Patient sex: F
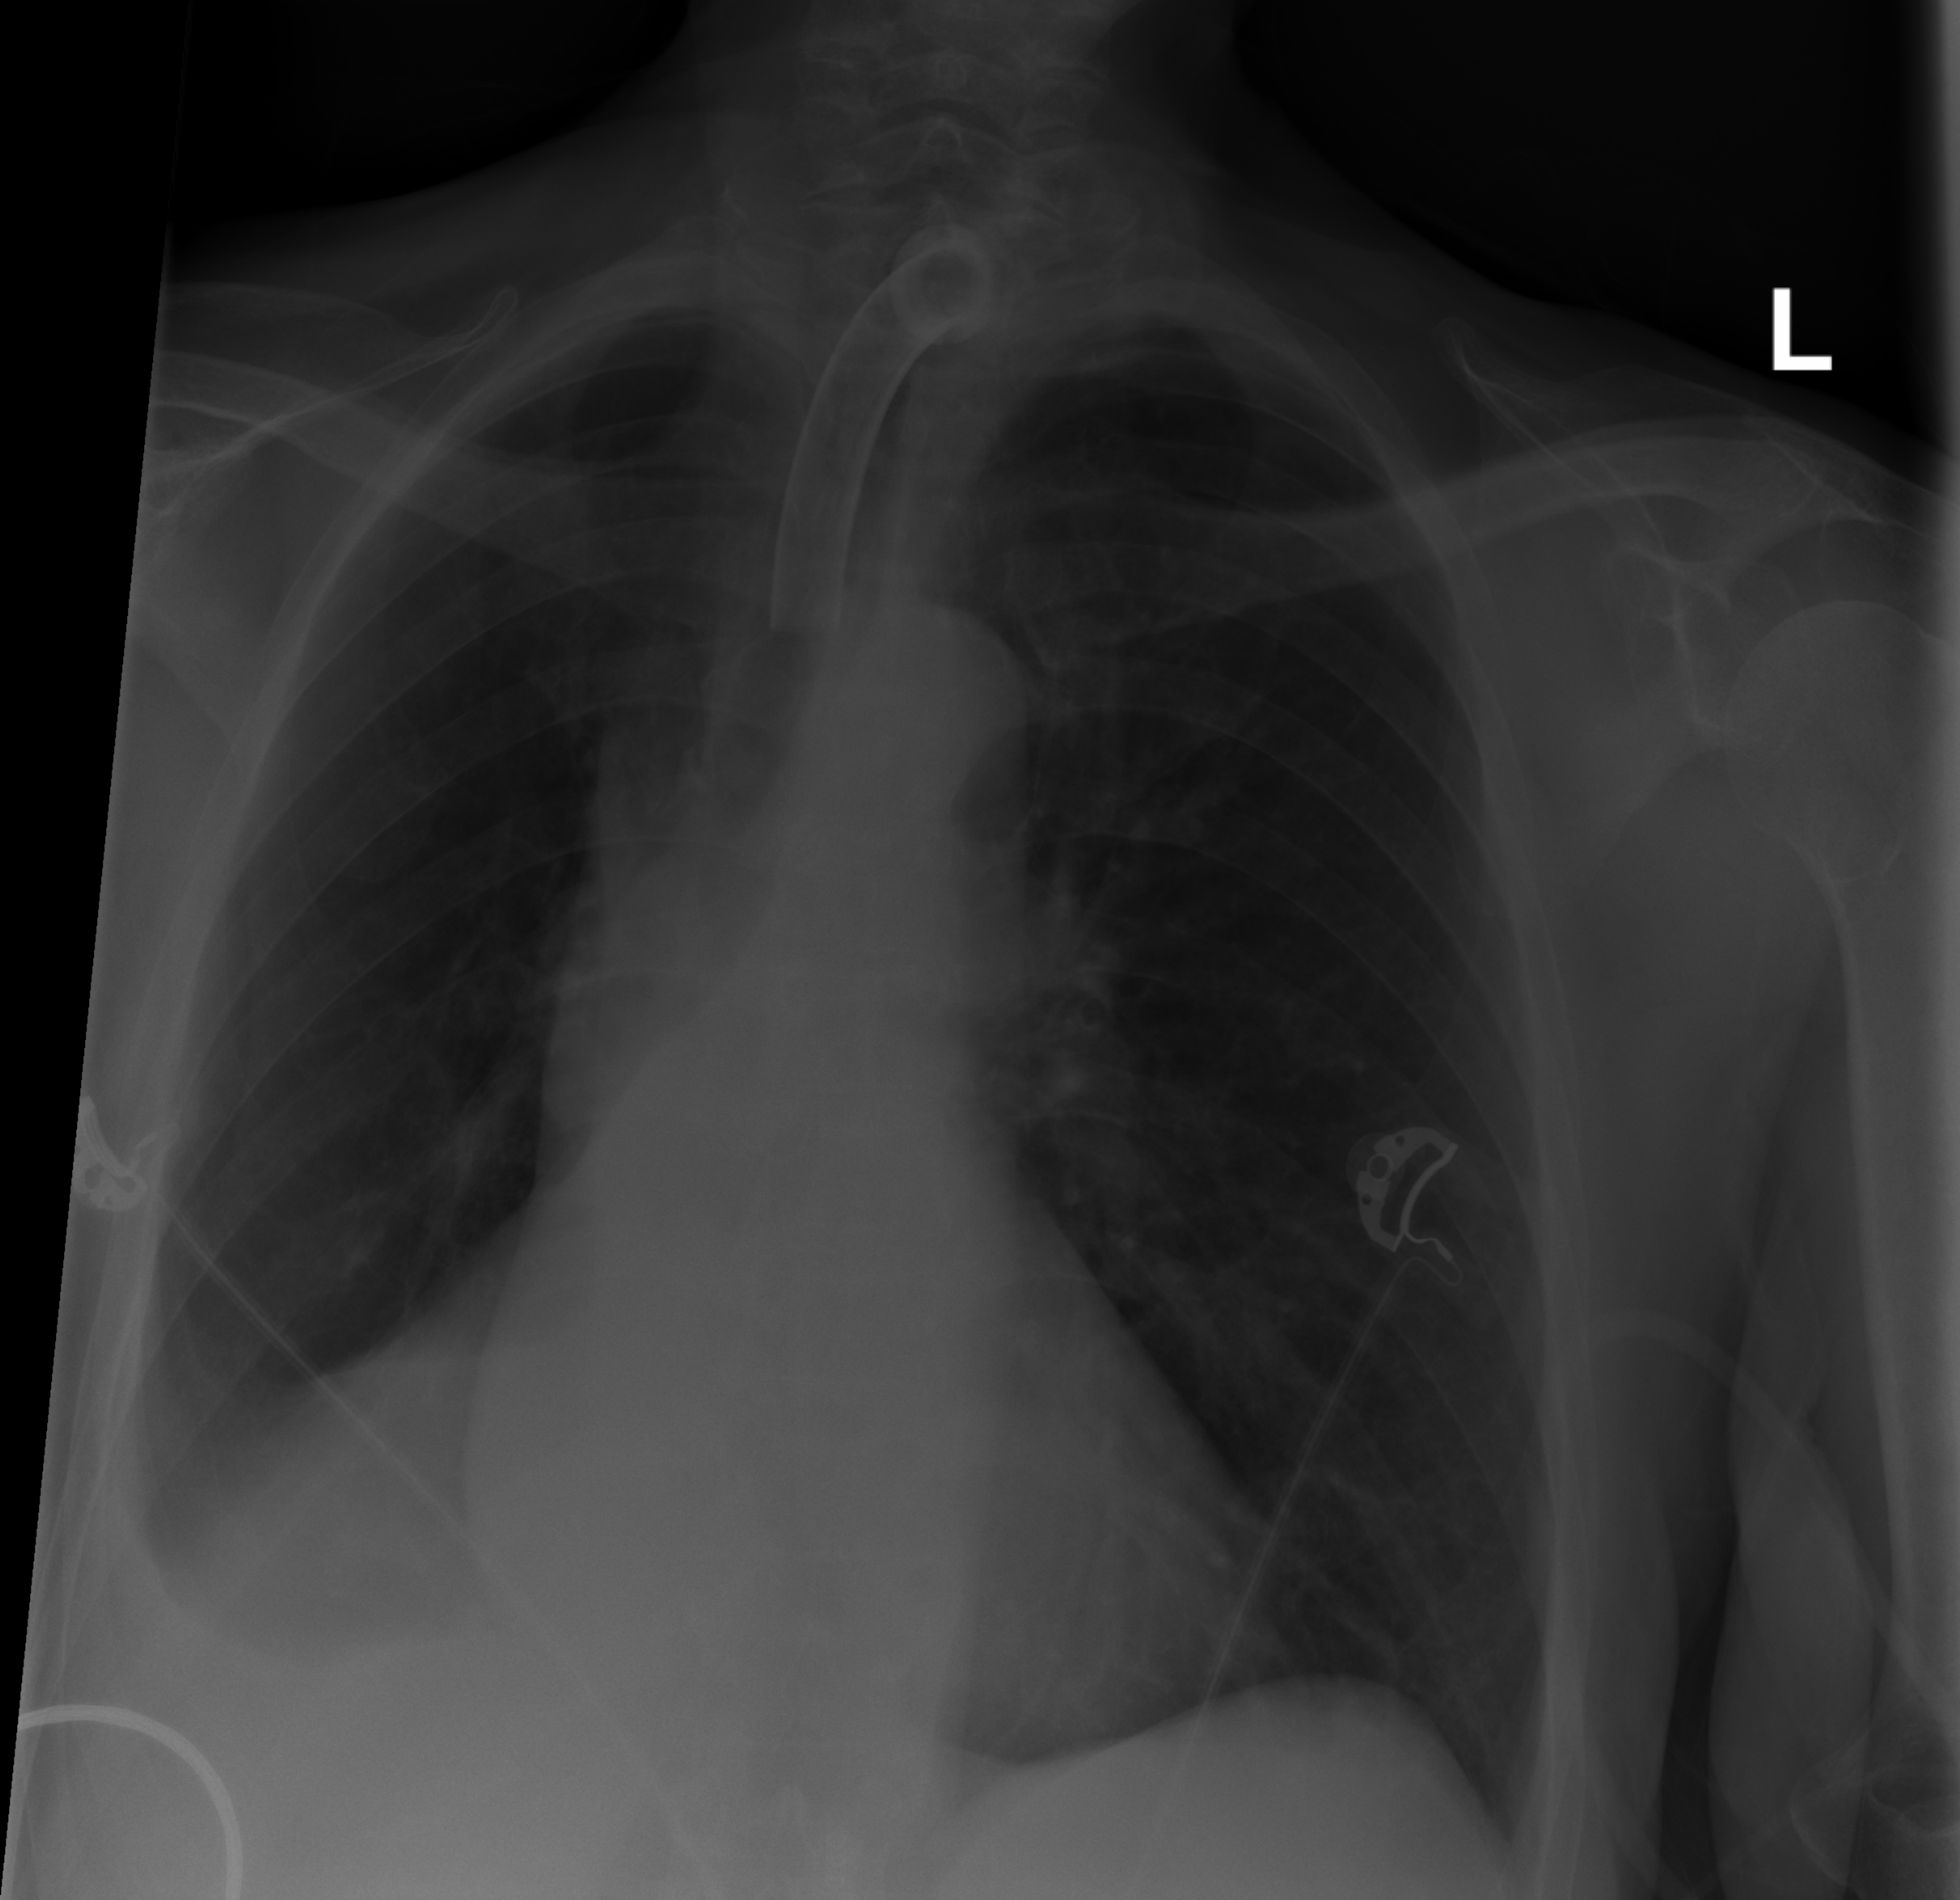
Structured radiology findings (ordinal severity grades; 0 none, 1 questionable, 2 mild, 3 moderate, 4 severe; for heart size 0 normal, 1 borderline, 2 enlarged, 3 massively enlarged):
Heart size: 0
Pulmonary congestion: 0
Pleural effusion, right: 3
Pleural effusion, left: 0
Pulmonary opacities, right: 0
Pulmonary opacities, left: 0
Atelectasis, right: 0
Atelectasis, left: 0